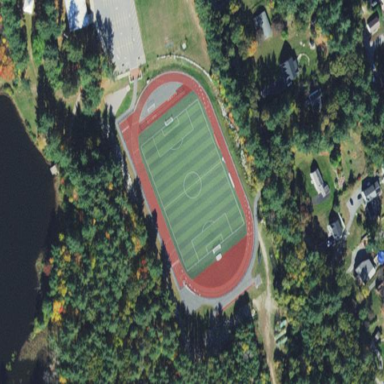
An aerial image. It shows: Track on leisure land with artificial turf surface.